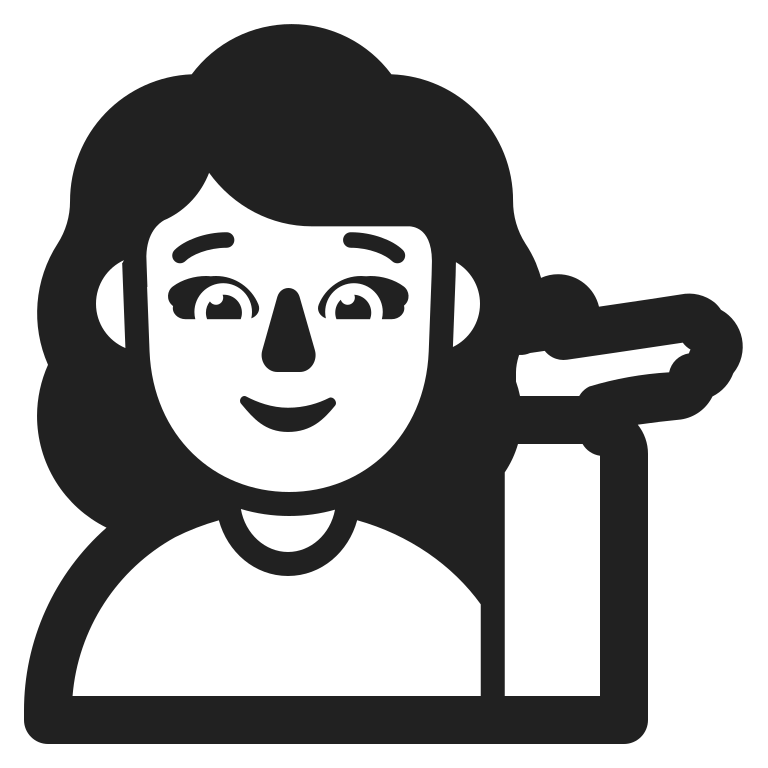
woman tipping hand high contrast default